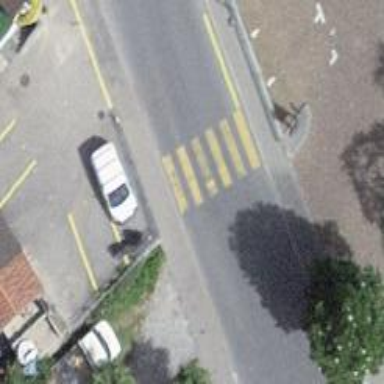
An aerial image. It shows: Zebra crossing on the road.